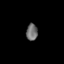
Tissue: lung
Cell type: Epithelial cells
Senescence score: 0.2279
Nuclear area (px): 187
Mean DAPI intensity: 109.663